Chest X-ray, PA view. Patient: 38 years old, sex F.
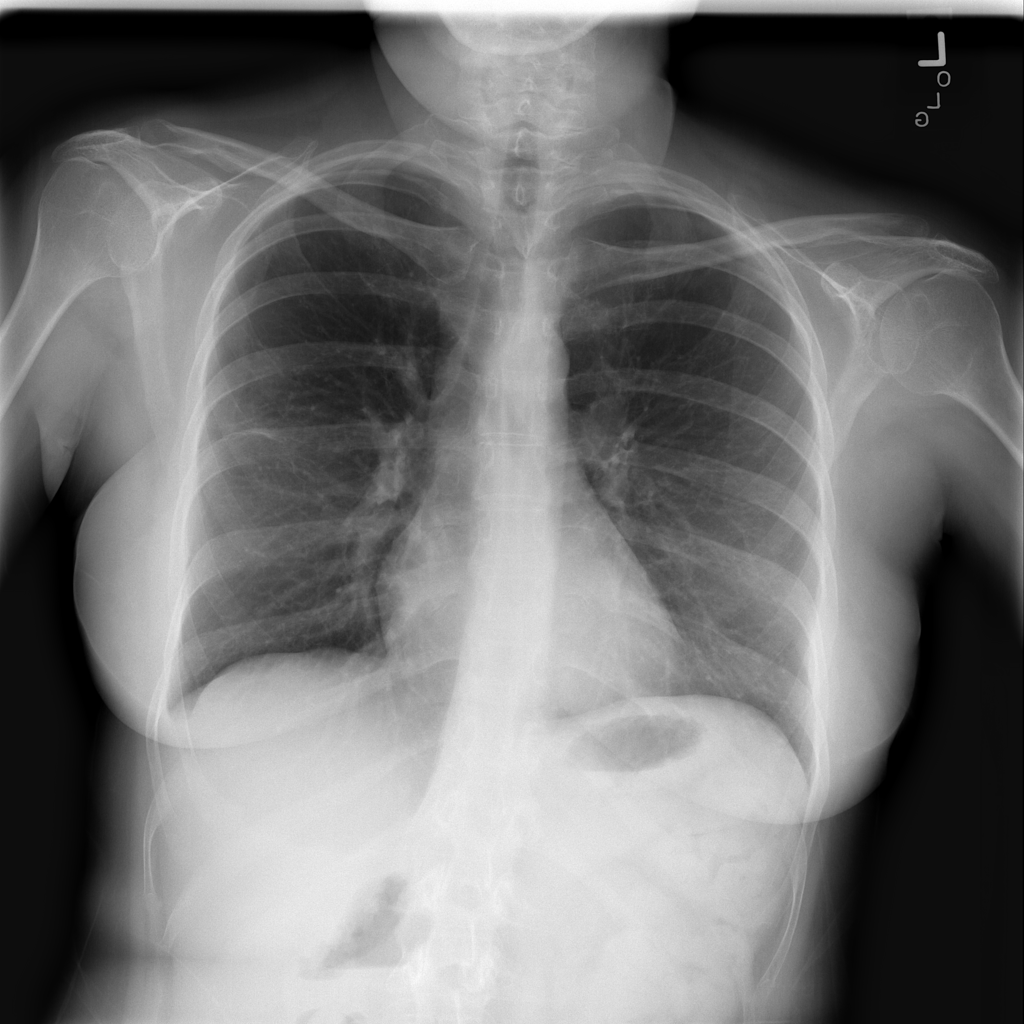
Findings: No Finding